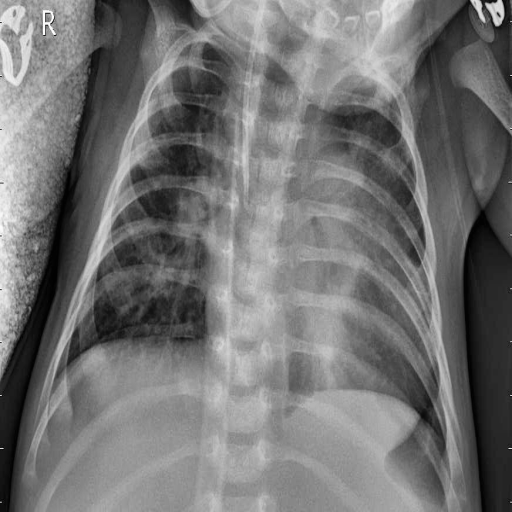
Finding: PNEUMONIA